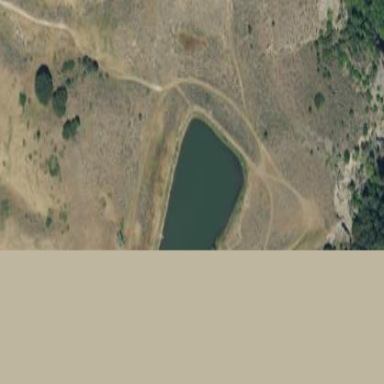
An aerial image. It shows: Reservoir of water.